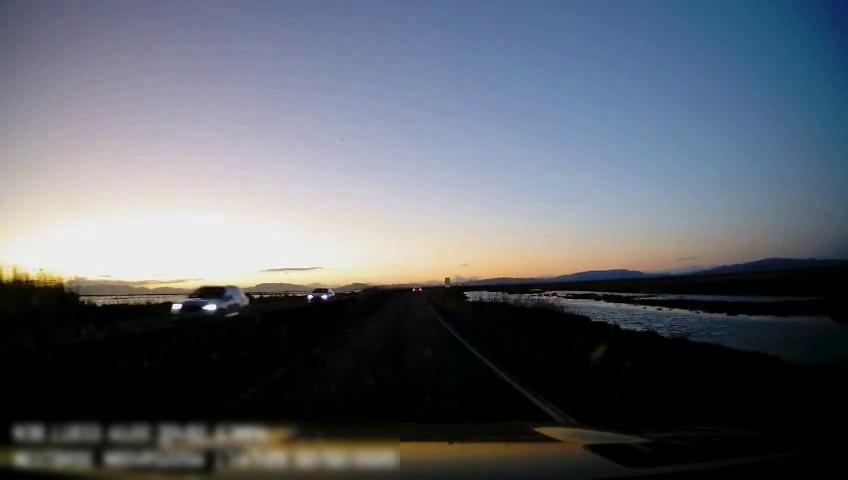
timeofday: Dusk/Dawn/Twilight
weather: Sunny
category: Drivable Space
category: Vehicles | SUV
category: Vehicles | SUV
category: Vehicles | Car
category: Lanes | Current Lane
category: Lanes | Current Lane